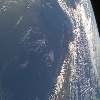
Label: water